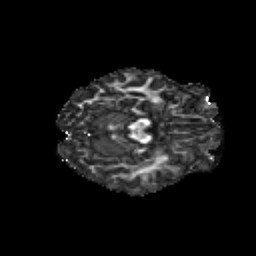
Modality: FA
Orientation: axial
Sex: female
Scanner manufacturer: siemens
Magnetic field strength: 3 T
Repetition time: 5 s
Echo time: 0.071 s